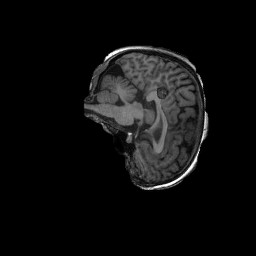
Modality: T1w
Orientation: sagittal
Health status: ill
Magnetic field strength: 3 T